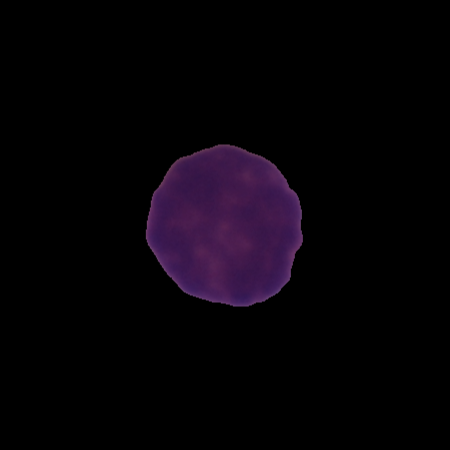
Label: healthy